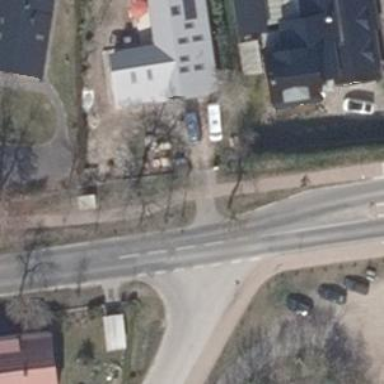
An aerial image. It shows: Residential road with asphalt surface.